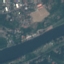
Label: River